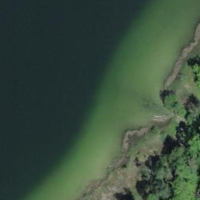
EUNIS habitat code: 14
Species observed at this site:
Scardinius erythrophthalmus
Motacilla alba
Podiceps cristatus